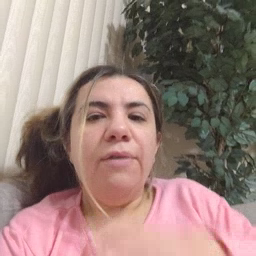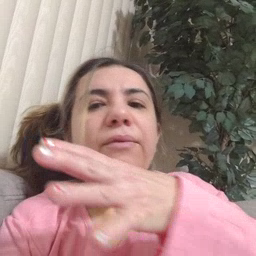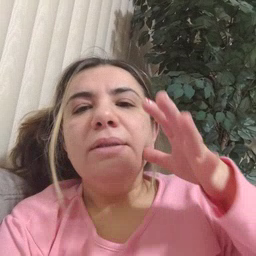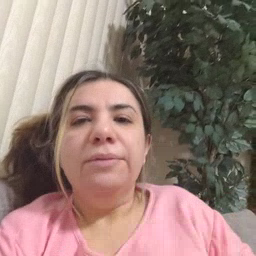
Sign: farm